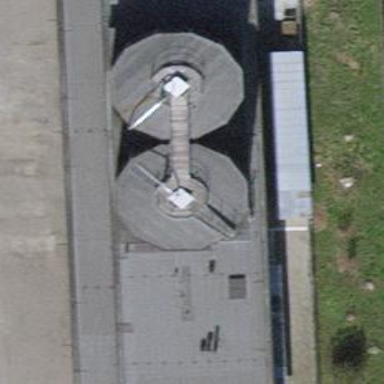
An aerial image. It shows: Silo used for storing salt crops.